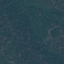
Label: Forest